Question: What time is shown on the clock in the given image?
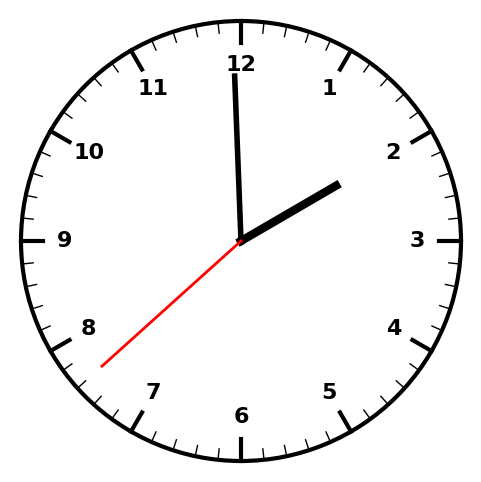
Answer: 01:59:38